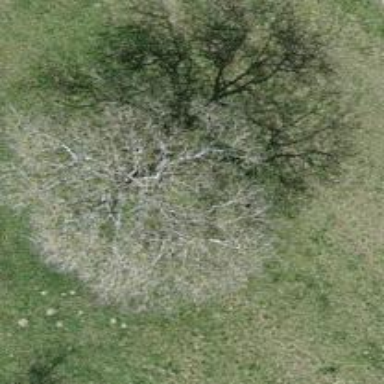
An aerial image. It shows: Single tag "natural: tree."